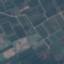
Land use / land cover class: PermanentCrop